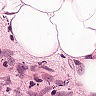
Metastatic tissue present: no